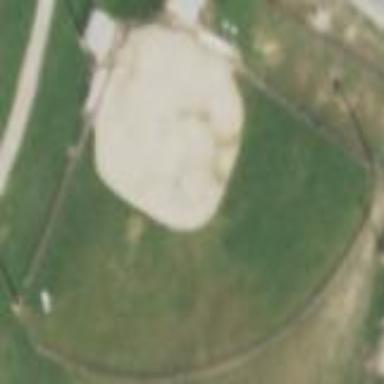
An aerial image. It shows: Baseball pitch for leisure land activities.